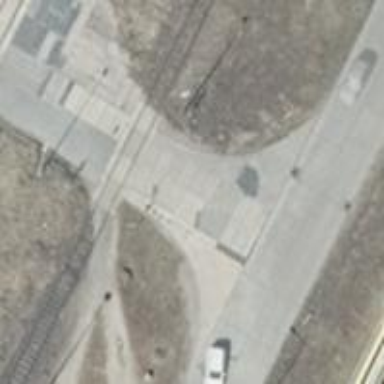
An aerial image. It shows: Level crossing along the railway.